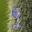
Label: 9